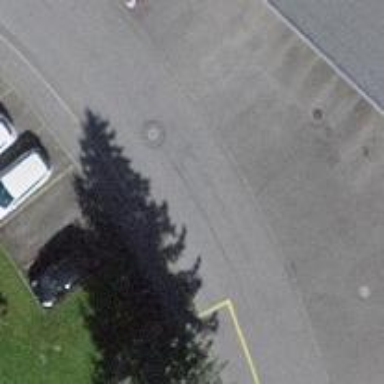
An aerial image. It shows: Residential road with asphalt surface. There are separate sidewalks on both sides.